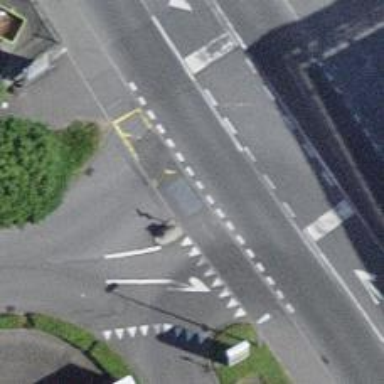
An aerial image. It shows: Marked road crossing.